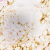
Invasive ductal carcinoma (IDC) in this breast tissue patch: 0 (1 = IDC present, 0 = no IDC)